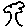
Label: tree